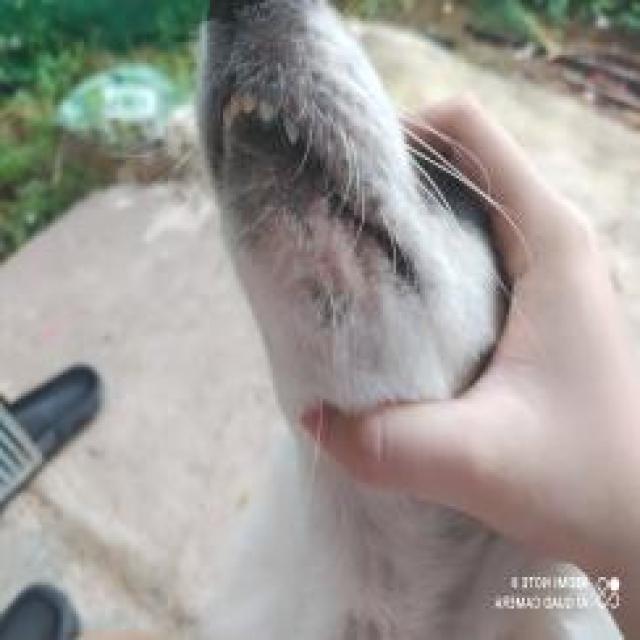
Canine hypersensitivity reaction — allergic skin response with urticaria, erythema, pruritus, and angioedema. May be food, environmental, or flea allergy related.